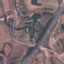
Land use / land cover: Highway